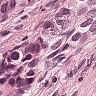
Metastatic tissue present: yes